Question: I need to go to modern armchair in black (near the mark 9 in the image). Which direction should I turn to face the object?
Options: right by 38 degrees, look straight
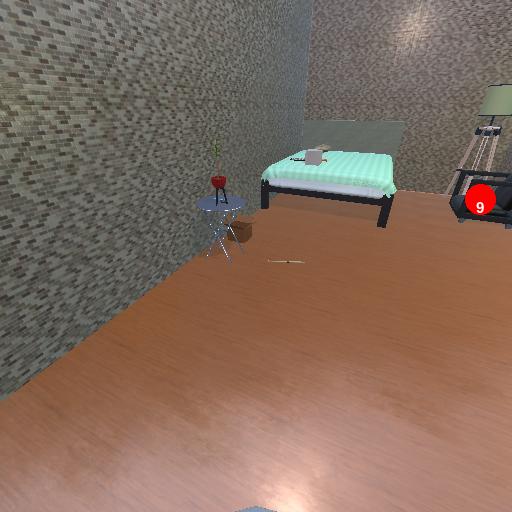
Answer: right by 38 degrees